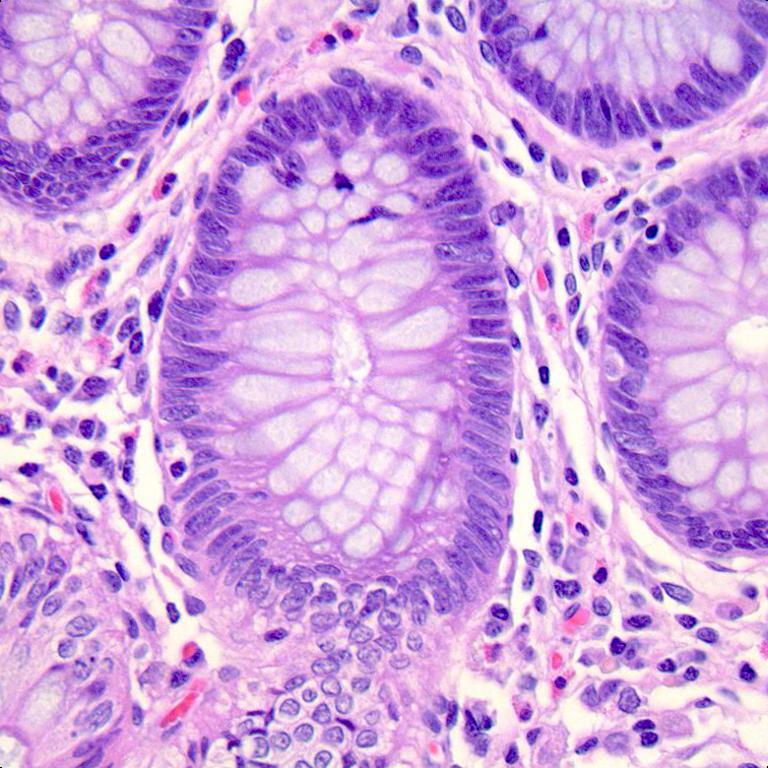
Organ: colon
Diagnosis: benign